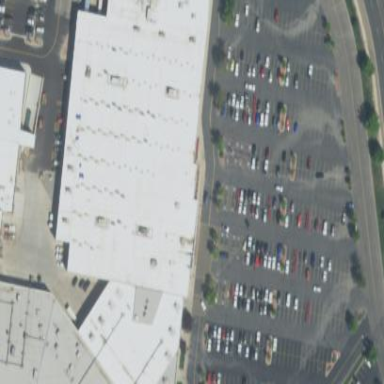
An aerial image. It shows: Retail building housing department store.